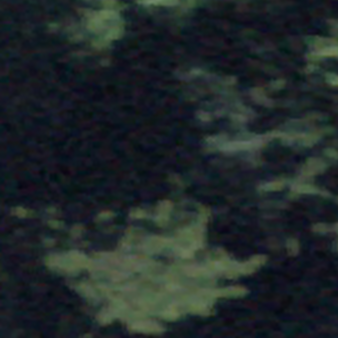
Label: other